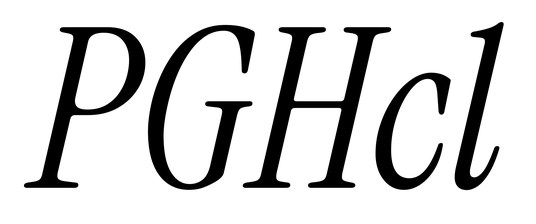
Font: InstrumentSerif-Italic